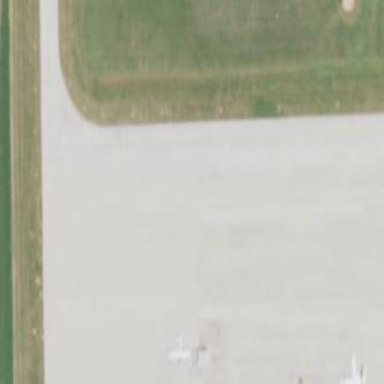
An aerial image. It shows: Apron at the airport.